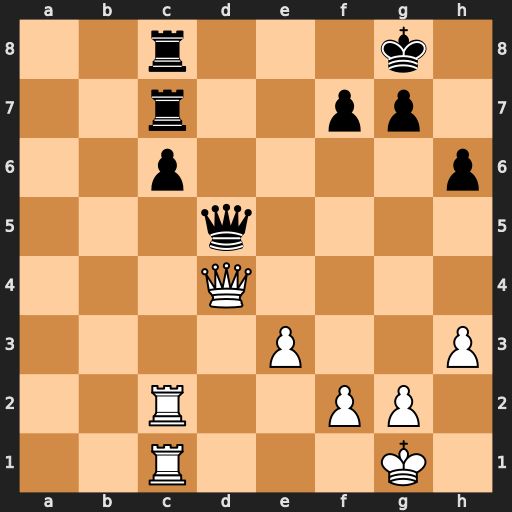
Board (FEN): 2r3k1/2r2pp1/2p4p/3q4/3Q4/4P2P/2R2PP1/2R3K1
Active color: w
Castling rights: -
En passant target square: -
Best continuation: Qxd5 cxd5 Rxc7